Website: crate-barrel
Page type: payment
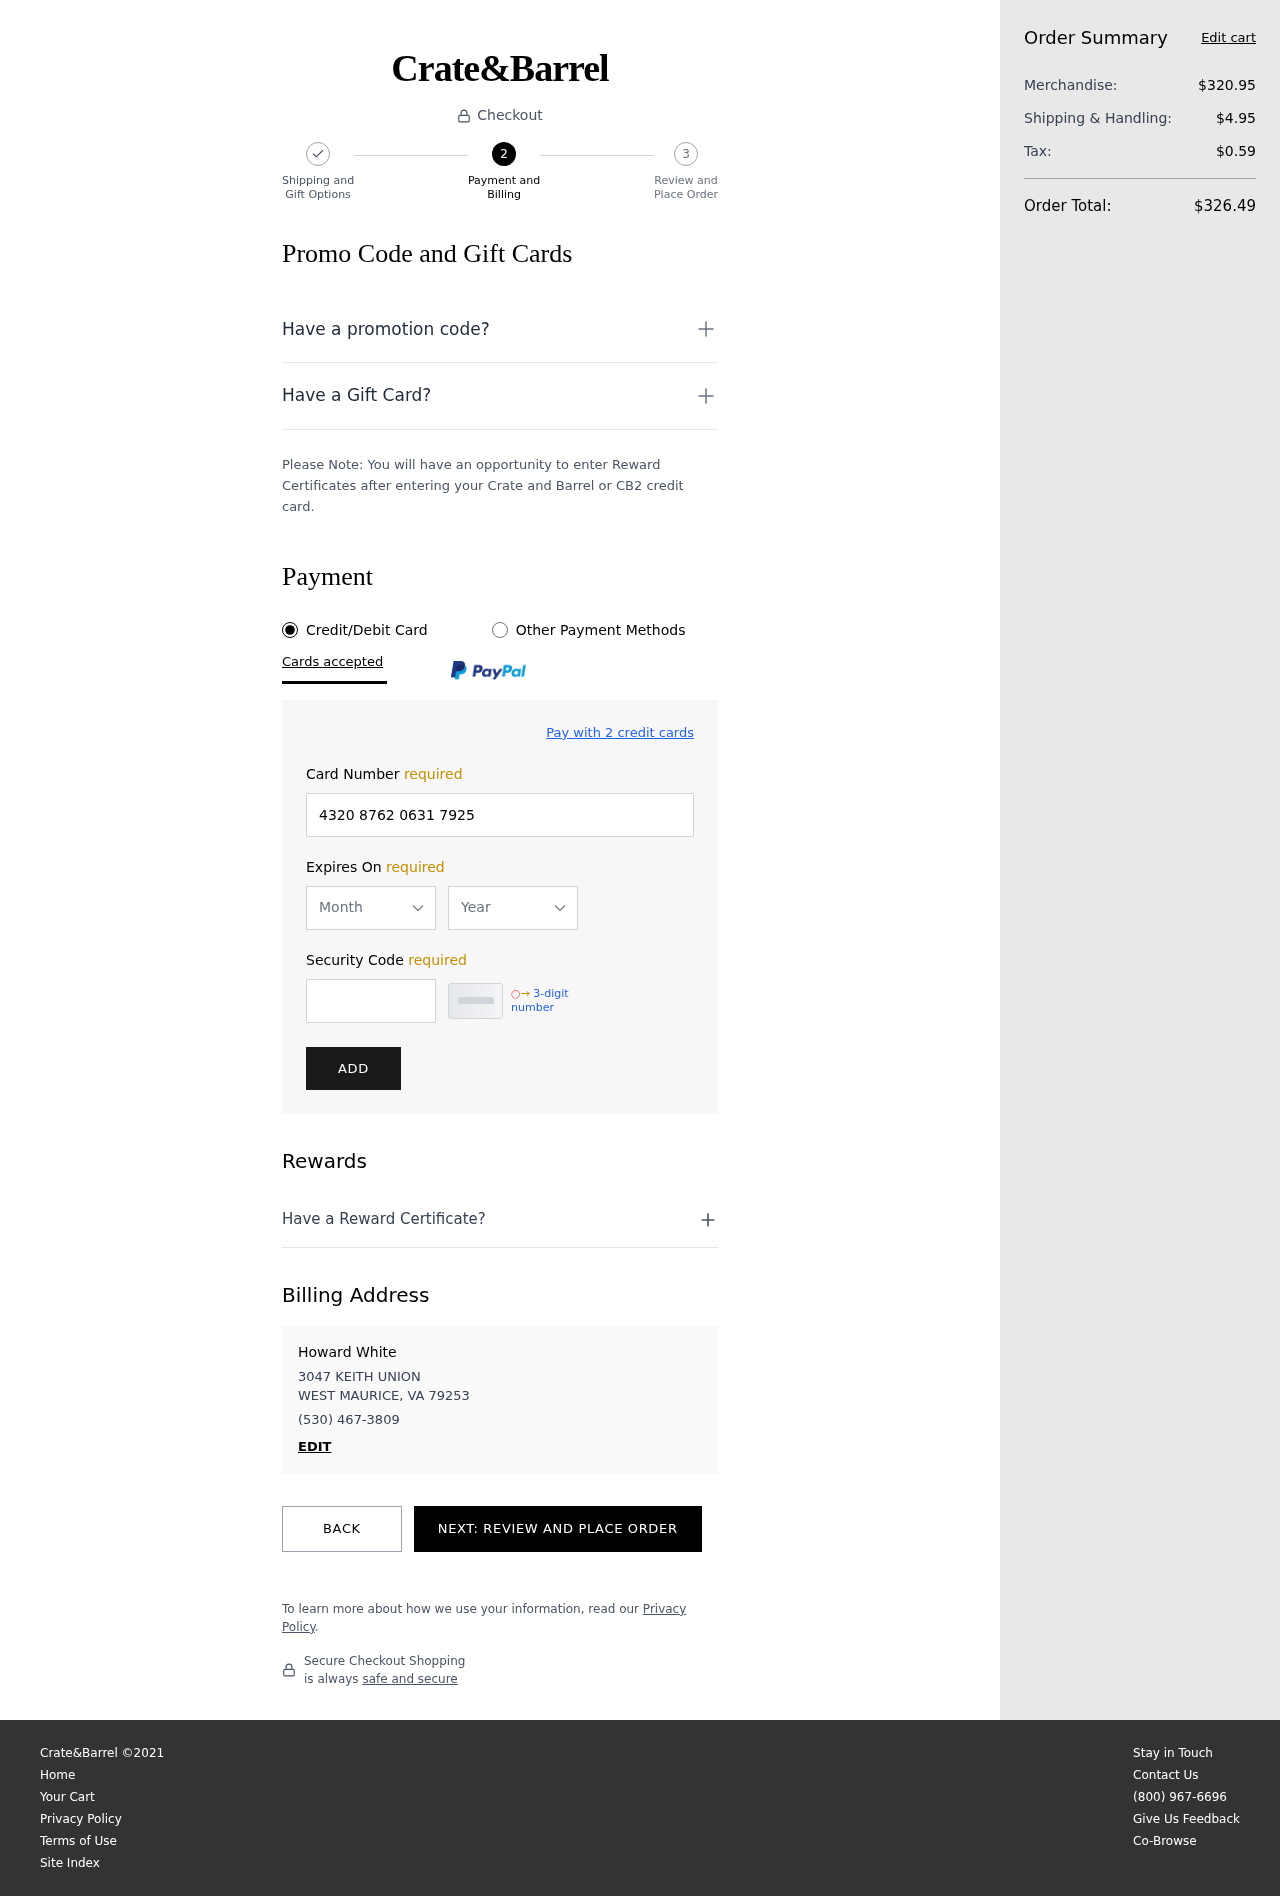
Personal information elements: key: PII_CARD_EXPIRY_MONTH
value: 02
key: PII_CARD_EXPIRY_YEAR
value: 28
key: PII_CITY_STATE_ZIP
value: WEST MAURICE, VA 79253
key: PII_FULLNAME
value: Howard White
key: PII_PHONE
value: (530) 467-3809
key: PII_STREET
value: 3047 KEITH UNION
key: PII_CARD_NUMBER
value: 4320 8762 0631 7925
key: PII_CARD_CVV
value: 261
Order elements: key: ORDER_SUBTOTAL
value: $320.95
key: ORDER_SHIPPING_COST
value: $4.95
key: ORDER_TAX
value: $0.59
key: ORDER_TOTAL
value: $326.49